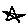
Label: star